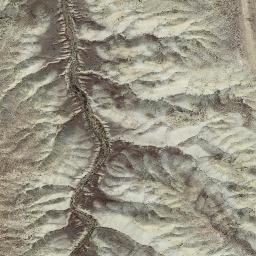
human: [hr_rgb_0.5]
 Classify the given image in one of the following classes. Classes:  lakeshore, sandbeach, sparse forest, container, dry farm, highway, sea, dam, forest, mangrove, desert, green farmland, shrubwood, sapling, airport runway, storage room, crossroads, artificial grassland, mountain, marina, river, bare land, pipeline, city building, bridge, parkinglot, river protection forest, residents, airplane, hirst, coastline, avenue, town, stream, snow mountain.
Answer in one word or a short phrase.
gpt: mountain